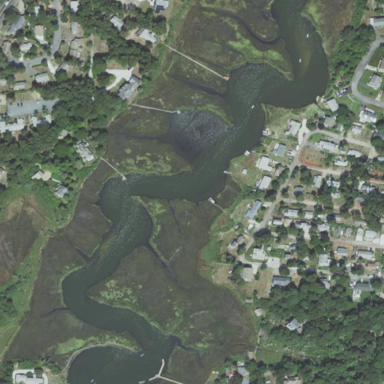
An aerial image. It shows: Saltmarsh wetland.